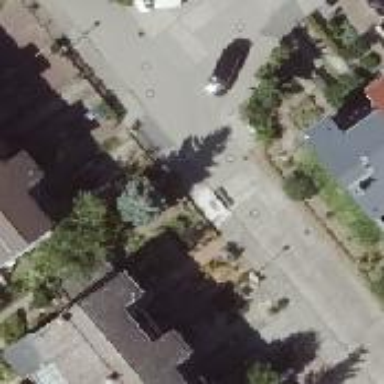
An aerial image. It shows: Residential road with concrete surface. There is separate sidewalk.